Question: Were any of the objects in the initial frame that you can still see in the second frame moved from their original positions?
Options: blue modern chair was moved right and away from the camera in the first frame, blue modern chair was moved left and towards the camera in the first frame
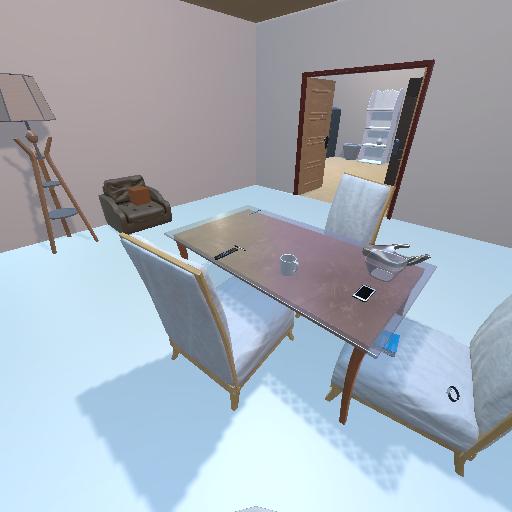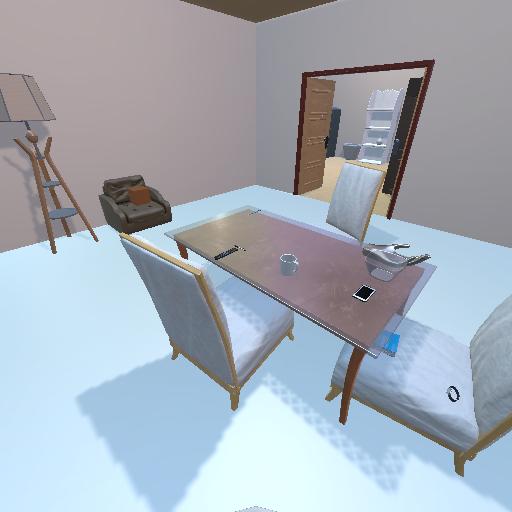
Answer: blue modern chair was moved right and away from the camera in the first frame